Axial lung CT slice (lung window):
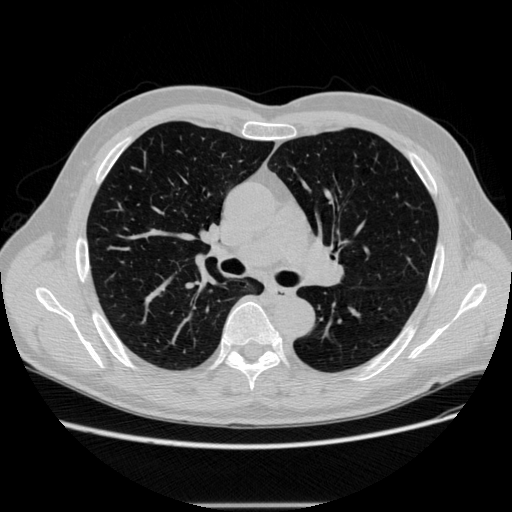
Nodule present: no